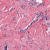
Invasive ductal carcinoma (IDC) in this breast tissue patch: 1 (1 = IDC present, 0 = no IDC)